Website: lowes
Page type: billing-address
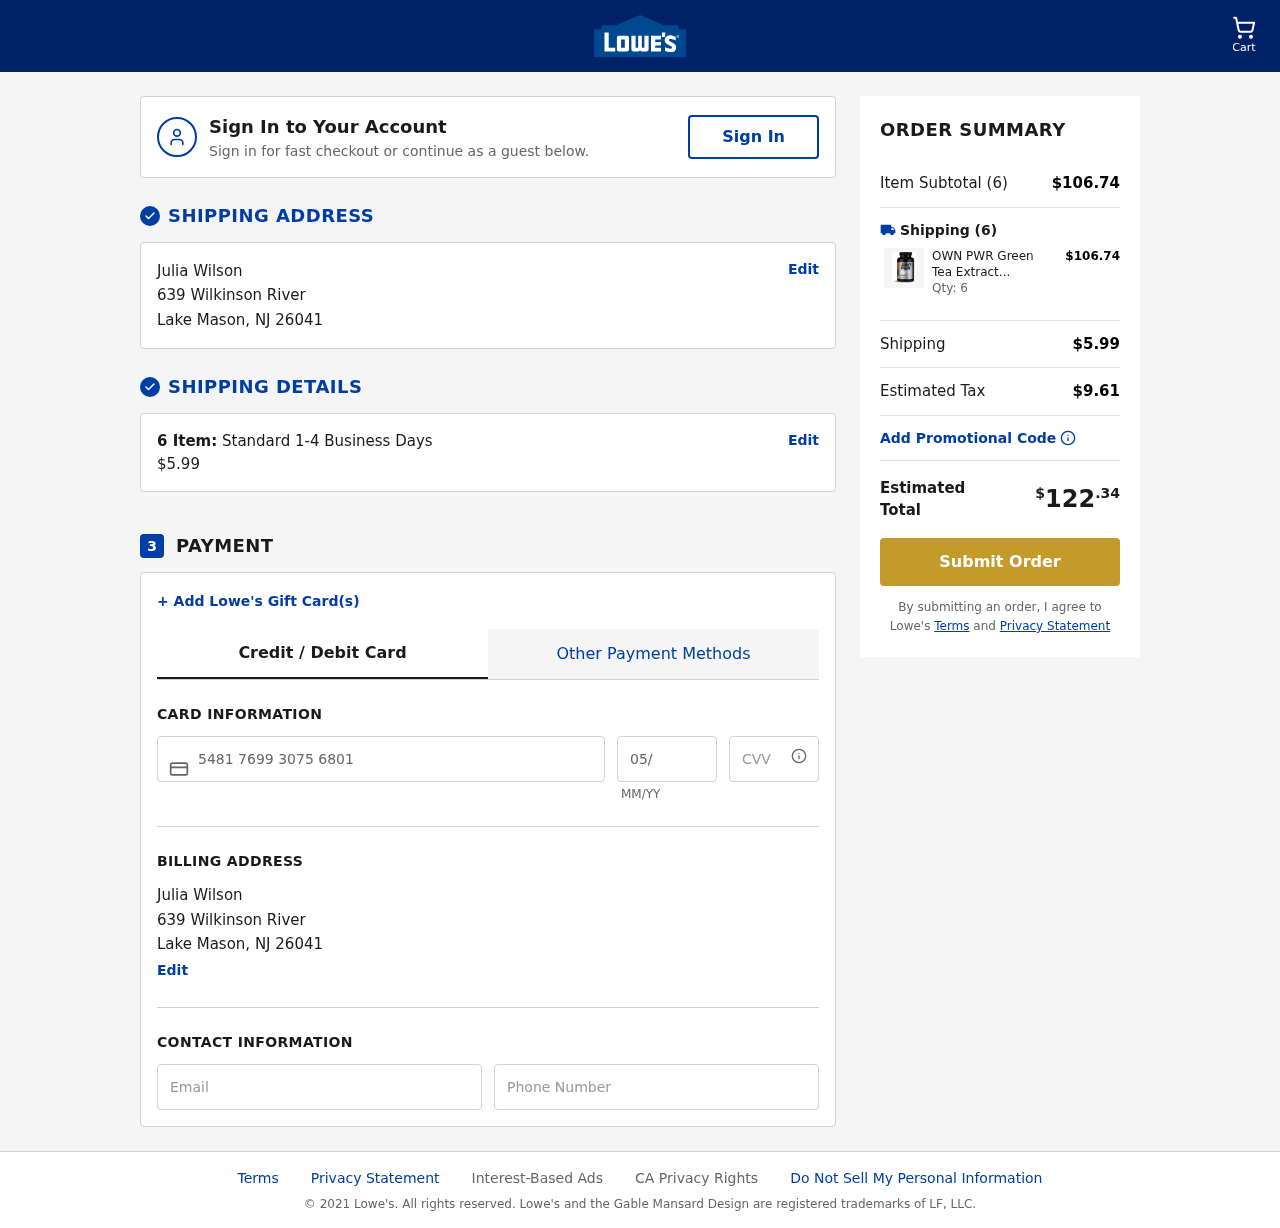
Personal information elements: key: PII_CARD_CVV
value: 008
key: PII_CARD_EXPIRY
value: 05/26
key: PII_CARD_NUMBER
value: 5481 7699 3075 6801
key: PII_CITY
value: Lake Mason
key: PII_EMAIL
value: juliawilson@gmail.com
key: PII_FULLNAME
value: Julia Wilson
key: PII_PHONE
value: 4755963200
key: PII_POSTCODE
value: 26041
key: PII_STATE_ABBR
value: NJ
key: PII_STREET
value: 639 Wilkinson River
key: PII_FULLNAME2
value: Julia Wilson
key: PII_CITY2
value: Lake Mason
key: PII_STATE_ABBR2
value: NJ
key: PII_POSTCODE_FULL
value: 26041
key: PII_POSTCODE_NUMERIC
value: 26041
Product elements: key: PRODUCT1_NAME
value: OWN PWR Green Tea Extract 500 MG with 250 MG EGCG, 120 Capsules, 4 Month Supply
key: PRODUCT1_PRICE
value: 17.79
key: PRODUCT1_QUANTITY
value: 6
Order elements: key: ORDER_NUM_ITEMS
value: Cart
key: ORDER_NUM_ITEMS
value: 6 Item:
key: ORDER_NUM_ITEMS
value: Item Subtotal (6)
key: ORDER_SHIPPING_COST
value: $5.99
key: ORDER_SUBTOTAL
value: $106.74
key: ORDER_TAX
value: $9.61
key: ORDER_TOTAL
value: $122.34